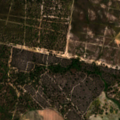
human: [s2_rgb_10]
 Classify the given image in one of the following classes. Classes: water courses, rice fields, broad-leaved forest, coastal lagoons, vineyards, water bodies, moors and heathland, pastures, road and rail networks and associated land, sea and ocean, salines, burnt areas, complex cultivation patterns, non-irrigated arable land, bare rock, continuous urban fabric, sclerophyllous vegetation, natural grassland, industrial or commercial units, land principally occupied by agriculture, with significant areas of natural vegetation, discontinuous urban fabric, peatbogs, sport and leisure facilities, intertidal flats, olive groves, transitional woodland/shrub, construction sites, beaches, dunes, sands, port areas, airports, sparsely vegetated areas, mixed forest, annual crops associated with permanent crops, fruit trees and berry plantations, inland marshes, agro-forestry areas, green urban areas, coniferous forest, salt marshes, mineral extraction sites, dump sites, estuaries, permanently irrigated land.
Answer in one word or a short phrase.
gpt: continuous urban fabric